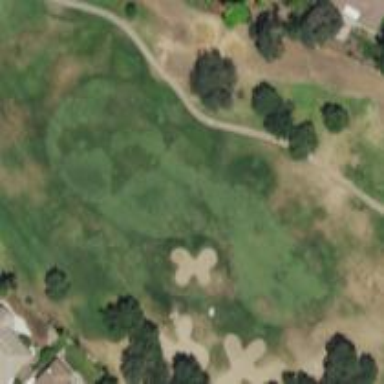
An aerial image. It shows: View of golf hole.